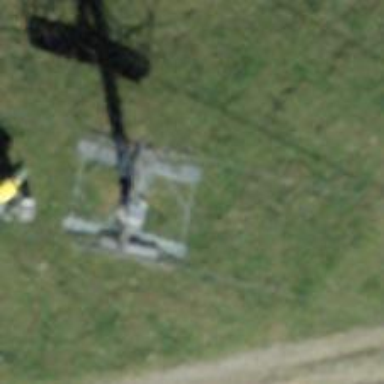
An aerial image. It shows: Chair lift.